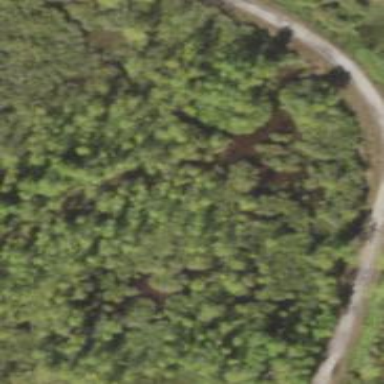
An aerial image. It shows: Forest area predominantly covered with needle-leaved trees.